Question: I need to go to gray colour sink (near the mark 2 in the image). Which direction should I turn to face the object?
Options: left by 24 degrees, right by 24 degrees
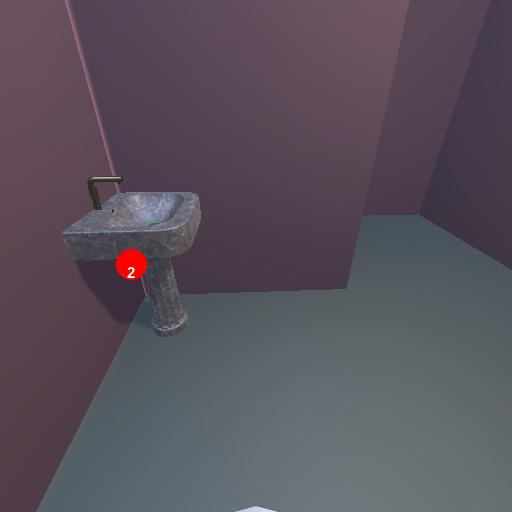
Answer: left by 24 degrees